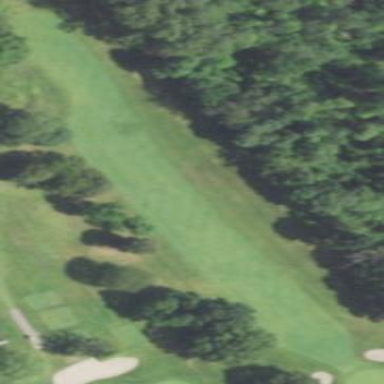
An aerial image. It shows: Grassy area designated as golf fairway.